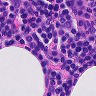
Metastatic tissue present: no